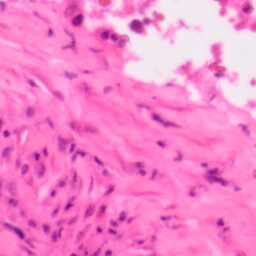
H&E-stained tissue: Colon